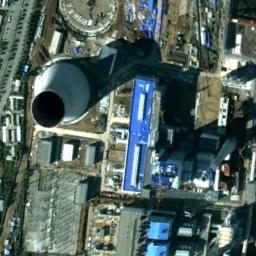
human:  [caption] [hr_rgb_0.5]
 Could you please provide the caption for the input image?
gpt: The thermal power station is on the bare land next to some buildings .

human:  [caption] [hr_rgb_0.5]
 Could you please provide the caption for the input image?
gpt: There are two thermal power stations and rows of storage tanks .

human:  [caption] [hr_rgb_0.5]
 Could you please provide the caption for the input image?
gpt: Plant and machinery in a thermal power station with a cooling tower .

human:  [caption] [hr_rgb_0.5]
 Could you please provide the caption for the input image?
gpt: Many buildings of different shapes are next to the thermal power station .

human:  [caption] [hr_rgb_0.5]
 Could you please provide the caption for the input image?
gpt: There are some blue buildings and a chimney on the thermal power station .